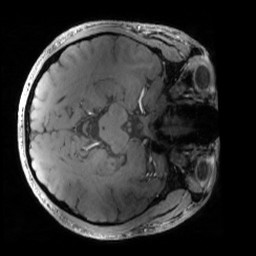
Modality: MP2RAGE
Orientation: axial